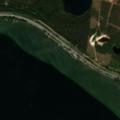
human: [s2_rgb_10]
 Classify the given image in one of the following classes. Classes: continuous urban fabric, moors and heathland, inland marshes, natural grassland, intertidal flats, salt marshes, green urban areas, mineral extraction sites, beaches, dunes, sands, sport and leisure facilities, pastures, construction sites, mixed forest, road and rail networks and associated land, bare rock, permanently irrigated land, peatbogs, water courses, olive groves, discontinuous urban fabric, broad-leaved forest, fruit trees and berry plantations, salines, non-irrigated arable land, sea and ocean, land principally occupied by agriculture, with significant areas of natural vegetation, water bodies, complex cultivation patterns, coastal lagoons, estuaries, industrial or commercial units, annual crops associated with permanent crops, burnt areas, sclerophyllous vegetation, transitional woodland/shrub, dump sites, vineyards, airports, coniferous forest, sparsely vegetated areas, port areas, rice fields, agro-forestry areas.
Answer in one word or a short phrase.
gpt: coniferous forest, water bodies